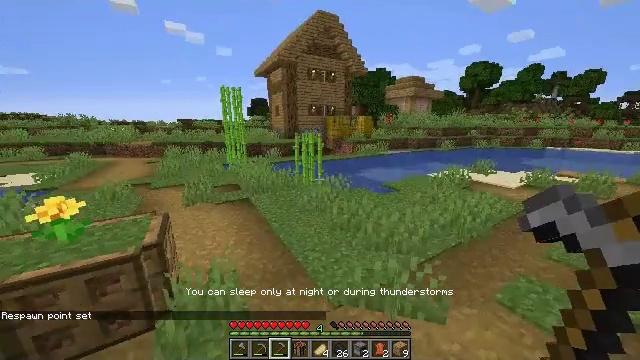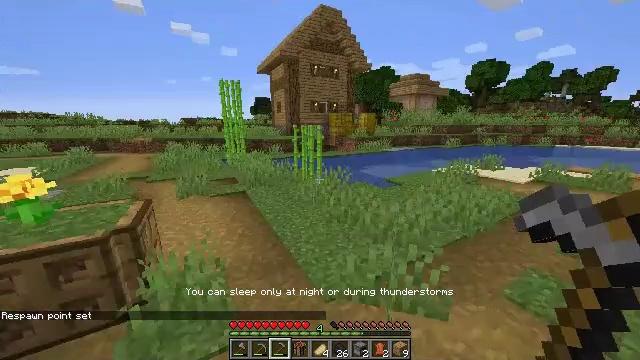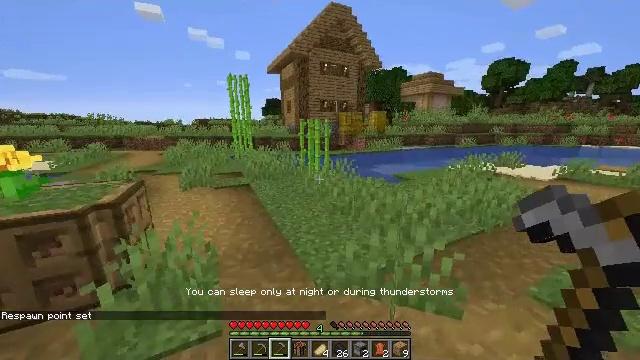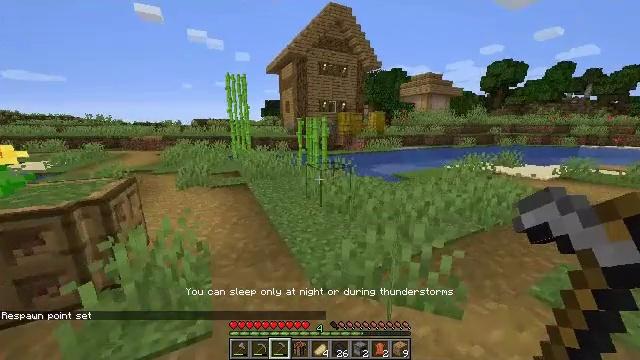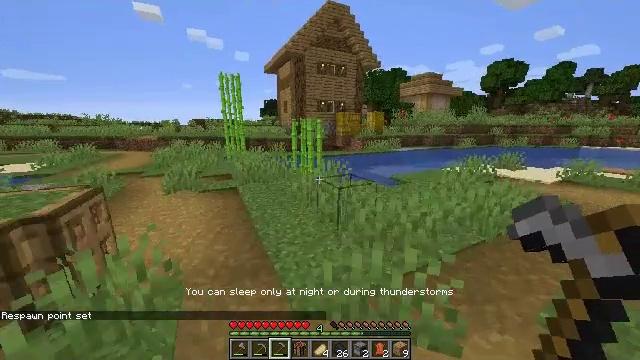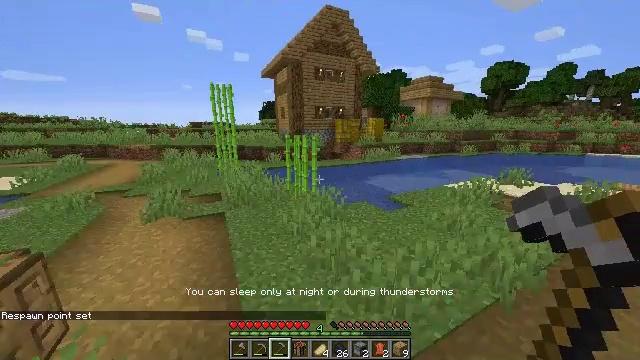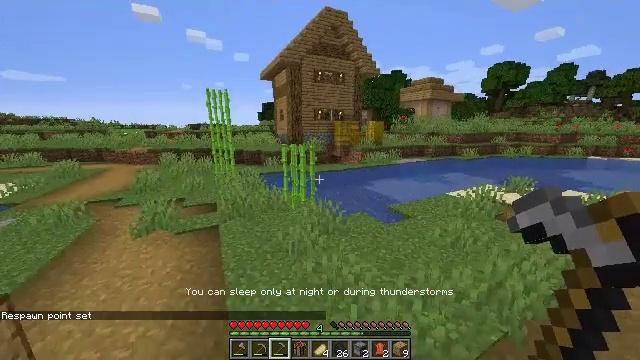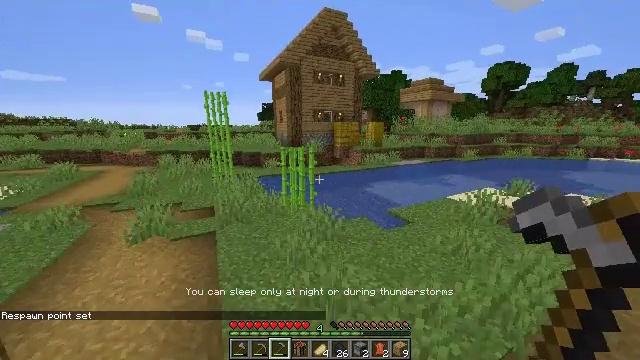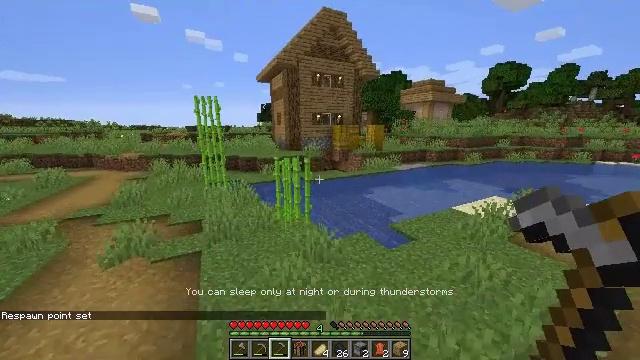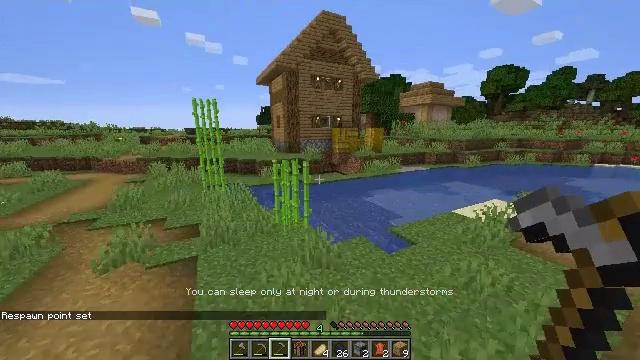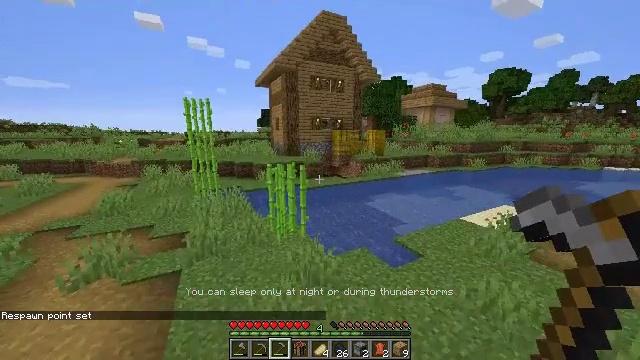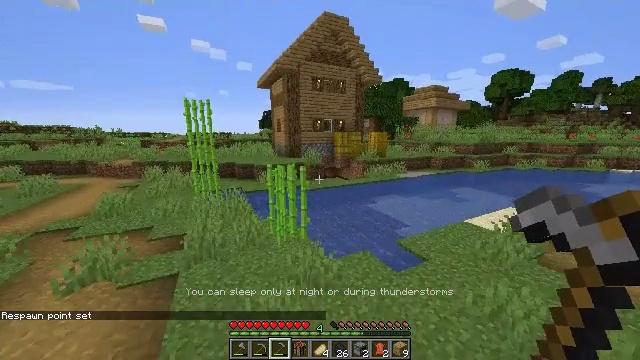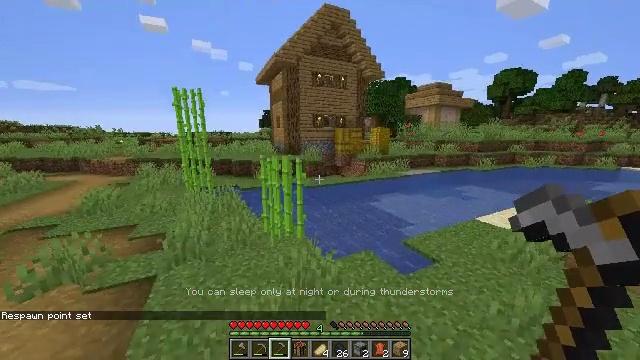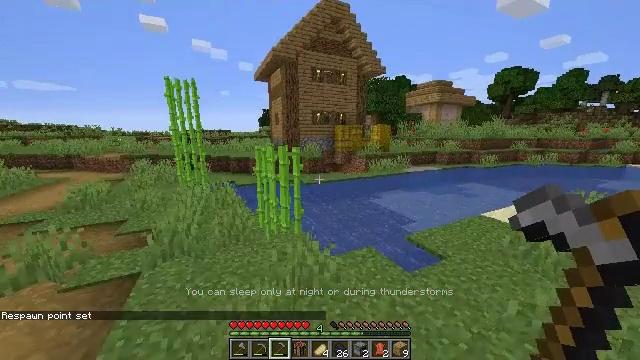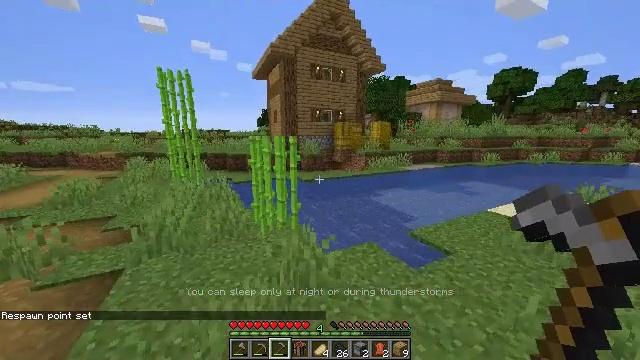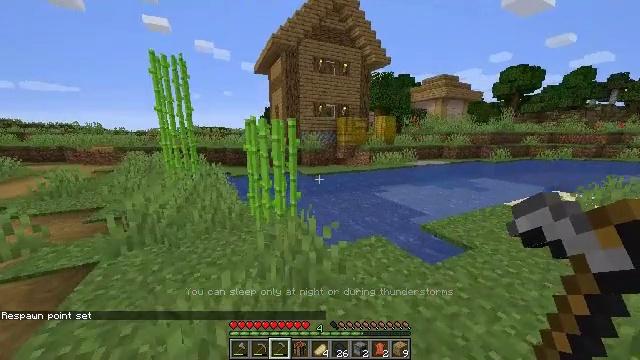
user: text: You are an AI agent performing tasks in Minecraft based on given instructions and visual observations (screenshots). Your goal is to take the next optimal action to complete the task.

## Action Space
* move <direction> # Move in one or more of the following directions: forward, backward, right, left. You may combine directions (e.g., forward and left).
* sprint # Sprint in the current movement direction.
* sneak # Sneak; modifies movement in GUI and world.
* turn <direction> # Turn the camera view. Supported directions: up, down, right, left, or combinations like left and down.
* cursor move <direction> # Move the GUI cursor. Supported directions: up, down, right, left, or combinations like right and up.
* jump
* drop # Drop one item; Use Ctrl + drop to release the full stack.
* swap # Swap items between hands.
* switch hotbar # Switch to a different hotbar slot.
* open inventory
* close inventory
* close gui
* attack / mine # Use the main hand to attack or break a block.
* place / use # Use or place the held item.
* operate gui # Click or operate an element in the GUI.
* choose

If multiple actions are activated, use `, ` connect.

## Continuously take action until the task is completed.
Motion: motion action
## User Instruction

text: Gather sugar cane for crafting.
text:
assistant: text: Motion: move forward, sprint, turn left, jump
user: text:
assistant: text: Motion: move forward, sprint, turn left, jump
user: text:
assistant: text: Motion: move forward, sprint, jump
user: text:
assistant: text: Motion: move forward, sprint, jump
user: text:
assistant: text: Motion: move forward, sprint, jump
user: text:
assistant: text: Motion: move forward, sprint, jump
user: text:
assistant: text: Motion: move forward, sprint, jump
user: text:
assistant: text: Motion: move forward, sprint, jump
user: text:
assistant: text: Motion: move forward, sprint, jump
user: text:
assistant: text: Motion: move forward, sprint, jump
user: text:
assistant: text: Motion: move forward, sprint, jump
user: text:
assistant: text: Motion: move forward, sprint, jump
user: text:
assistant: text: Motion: move forward, sprint, jump
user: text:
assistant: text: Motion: move forward and move left, sprint
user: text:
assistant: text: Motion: move forward and move left, sprint
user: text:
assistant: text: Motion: move forward and move left, sprint, turn left
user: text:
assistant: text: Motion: move forward and move left, sprint, turn left
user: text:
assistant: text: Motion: move forward, sprint
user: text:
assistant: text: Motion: move forward, sprint
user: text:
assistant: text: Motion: move forward, sprint, attack / mine
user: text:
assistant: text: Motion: move forward, sprint, attack / mine
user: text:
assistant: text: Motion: move forward, sprint, attack / mine
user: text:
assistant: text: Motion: move forward, sprint, turn left
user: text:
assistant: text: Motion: move forward, sprint, turn left
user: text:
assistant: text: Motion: move forward, sprint, turn left
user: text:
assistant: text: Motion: move forward, sprint, turn left
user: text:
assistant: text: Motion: move forward, sprint, turn left
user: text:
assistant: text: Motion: move forward, sprint, turn left
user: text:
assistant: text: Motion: move forward, sprint, turn left and up
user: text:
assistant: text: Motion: move forward, sprint, turn left and up